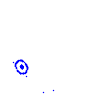
Particle: electron